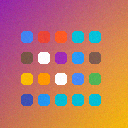
Screen state: on